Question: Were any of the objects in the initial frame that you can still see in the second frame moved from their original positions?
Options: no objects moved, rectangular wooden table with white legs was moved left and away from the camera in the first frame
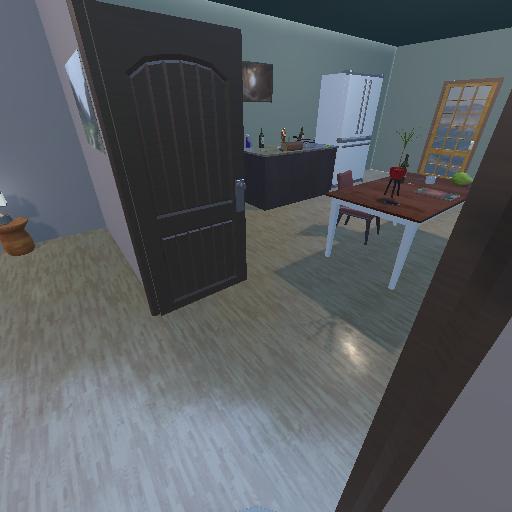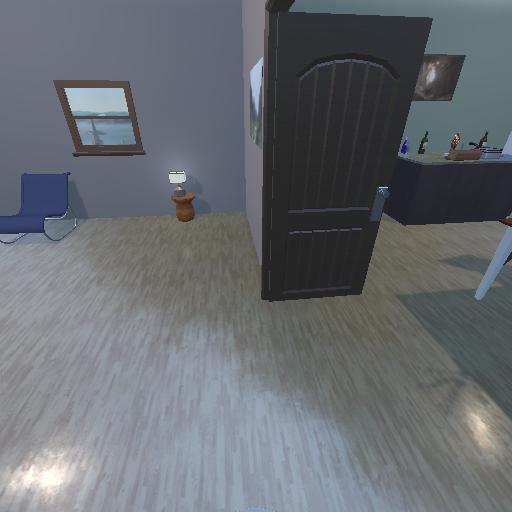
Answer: no objects moved